Question: I am currently using the VLOOKUP function for excel and I was wondering does the VLOOKUP actually compare cells or does it just use the cell straight across from it?
This is my formula "=VLOOKUP(A2,Sheet3!A2:B1814,2,FALSE)"

As you can see the VLOOKUP function works find for the first product image but it doesnt for the rest of them( it will give #N/A for most of them because the cell in the pic in the right is empty which is ok), but if you look at the picture on the left, cell A4 is the same as cell A3 on the picture on the right and it is still given me #N/A(this is because they are not in the same cells)
So my question is, is there a way for excel to check the table 1(left pic) to see is there a matching name on table2(right pic) by searching the rows?
Thanks
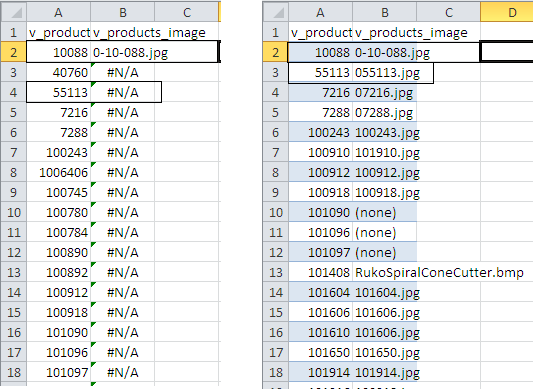
Answer: You have to use absolute references for your table array, otherwise the area will be shifted, when you copy your formula down.
'''
=VLOOKUP(A2;Sheet3!$A$2:$B$1814;2;FALSE)
'''